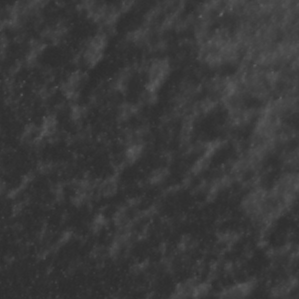
Label: non_frost